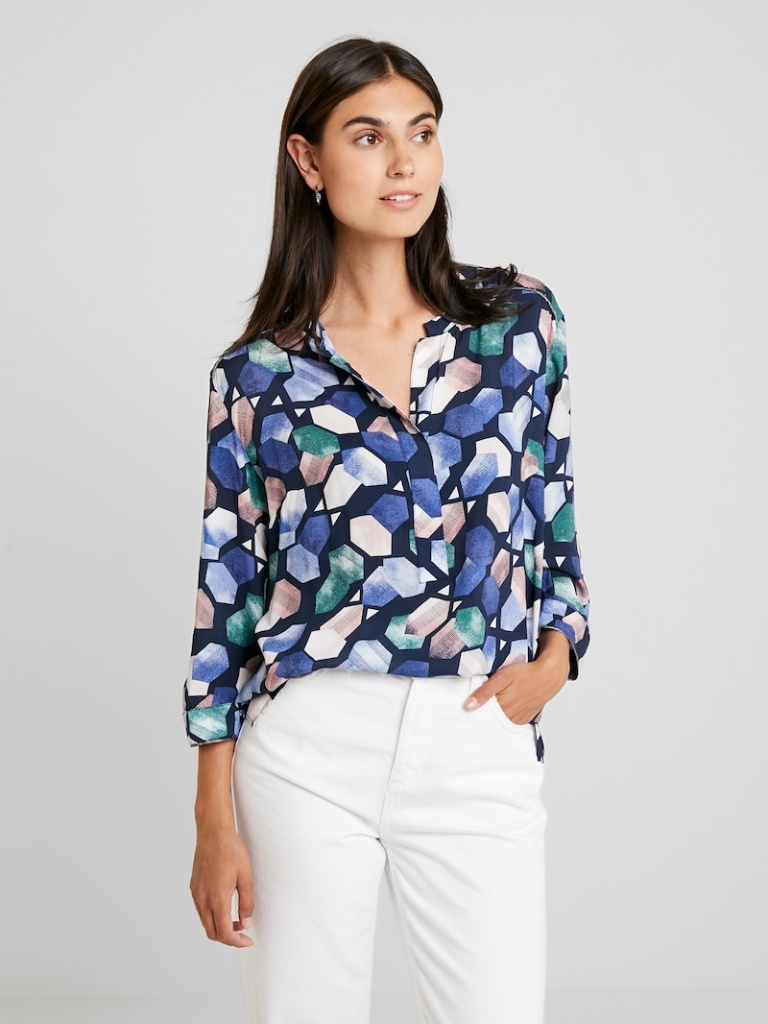
satin relaxed a long-sleeved with rolled-up sleeves hip length French Tucked crew blouse